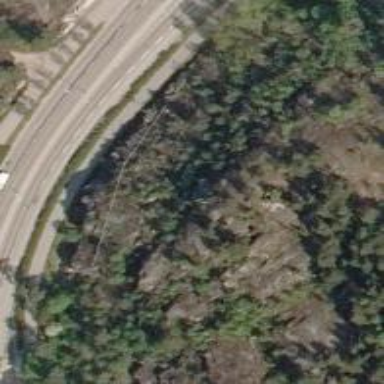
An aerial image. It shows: Natural cliff.